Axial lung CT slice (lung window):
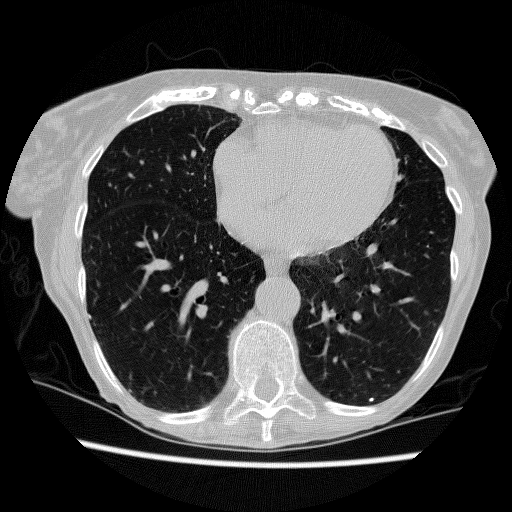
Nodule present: yes
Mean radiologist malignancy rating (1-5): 1